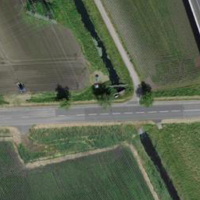
EUNIS habitat code: 52
Species observed at this site:
Cyperus esculentus